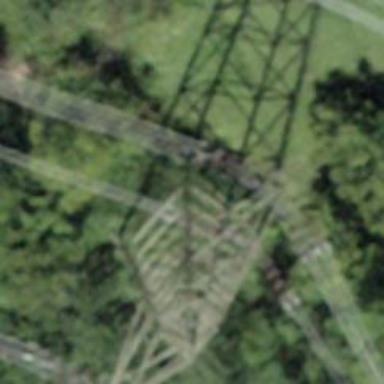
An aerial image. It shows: Three power lines with cables.